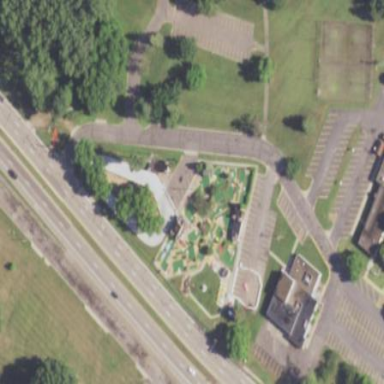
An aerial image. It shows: Miniature golf leisure land.